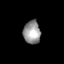
Tissue: skin
Cell type: Epithelial cells
Senescence score: 0.9317
Nuclear area (px): 383
Mean DAPI intensity: 152.789